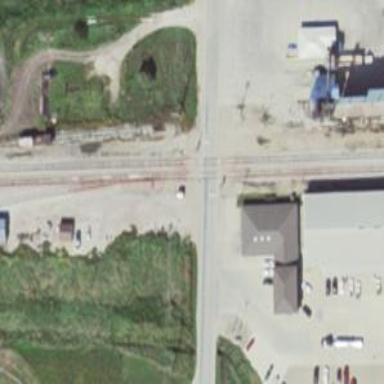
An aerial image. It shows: Level crossing with light signals and saltire markings.